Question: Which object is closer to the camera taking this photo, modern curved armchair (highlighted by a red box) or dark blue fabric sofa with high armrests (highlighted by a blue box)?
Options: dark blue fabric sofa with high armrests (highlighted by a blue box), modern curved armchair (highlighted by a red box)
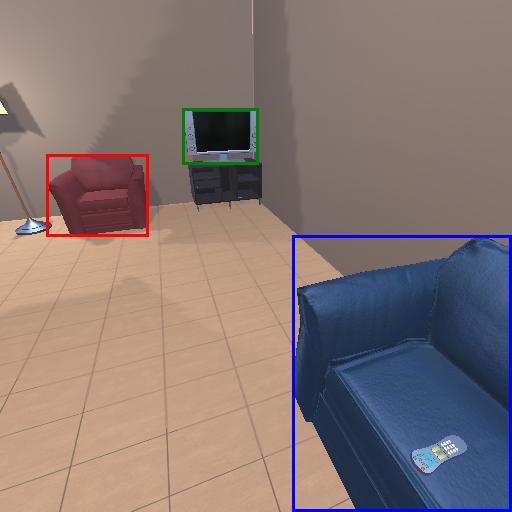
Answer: dark blue fabric sofa with high armrests (highlighted by a blue box)